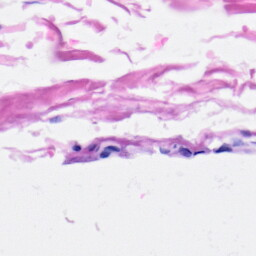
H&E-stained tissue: Heart